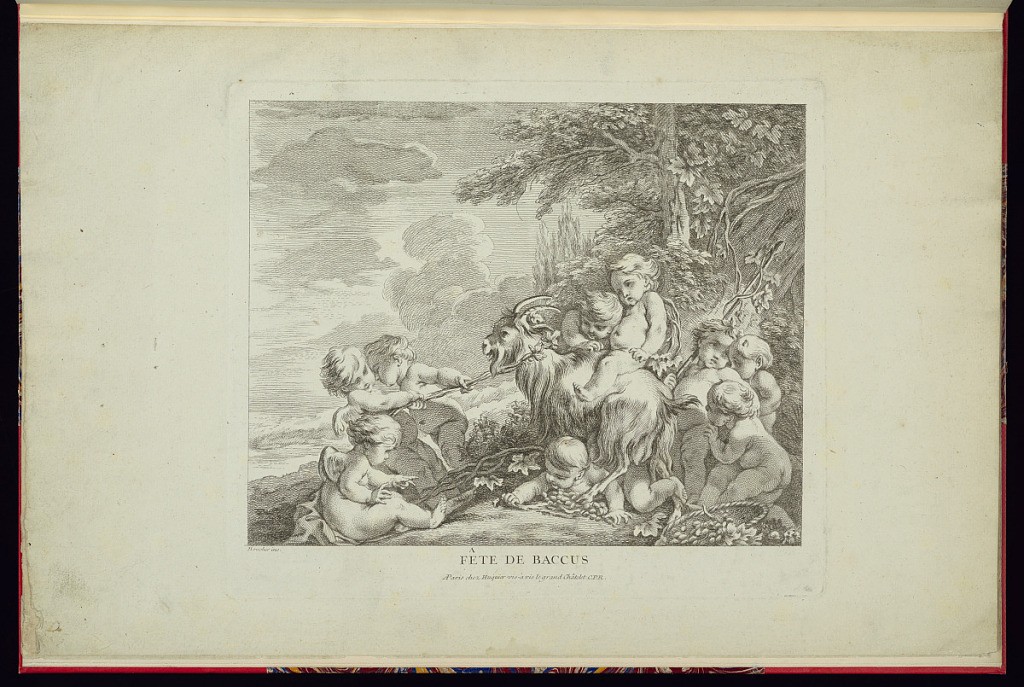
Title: FÊTE DE BACCUS
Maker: François Boucher, French, 1703–1770
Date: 1738
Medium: Etching and engraving on laid paper
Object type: Print
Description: A group of nine putti playing in a landscape with a goat. Two putti pull the goat with a putto riding the goat and another underneath it. A basket in the lower right with grapes and vine leaves on the ground. The plate is titled and signed.